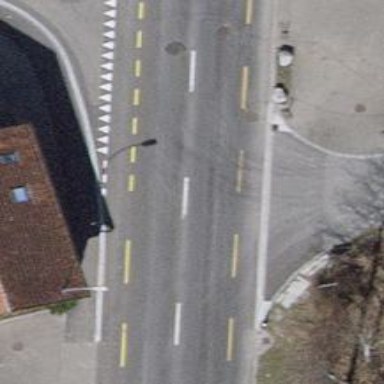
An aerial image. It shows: Secondary road with asphalt surface and dedicated cycle lane.